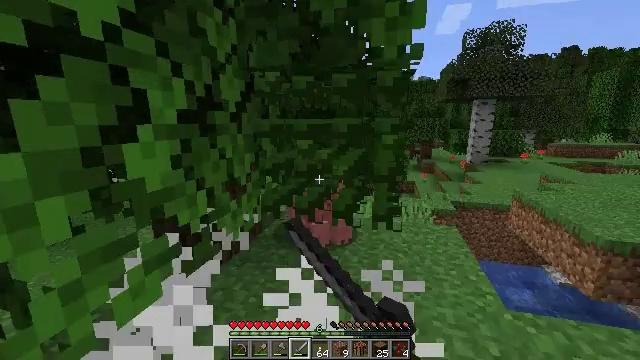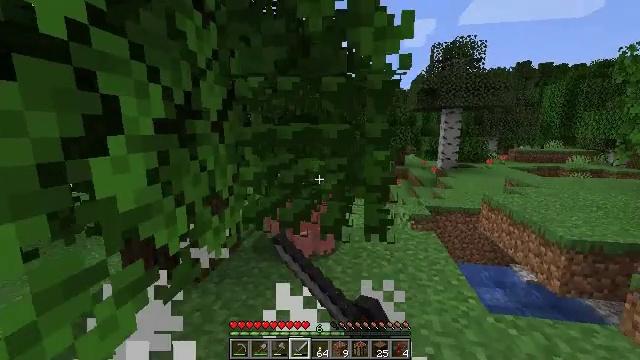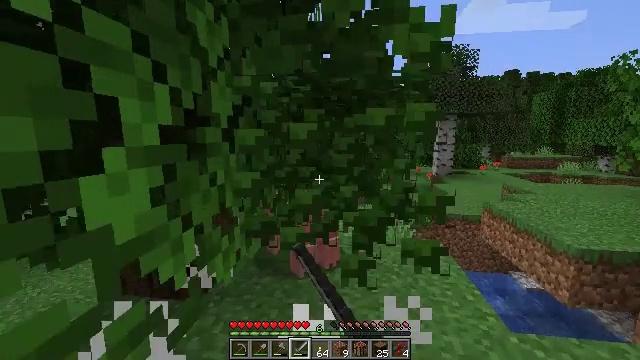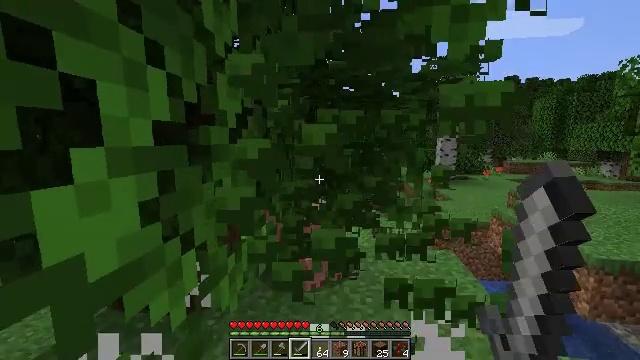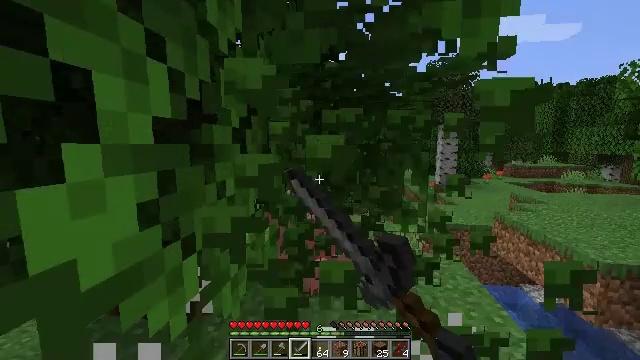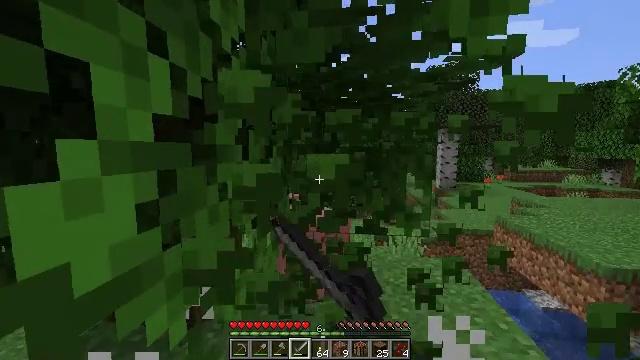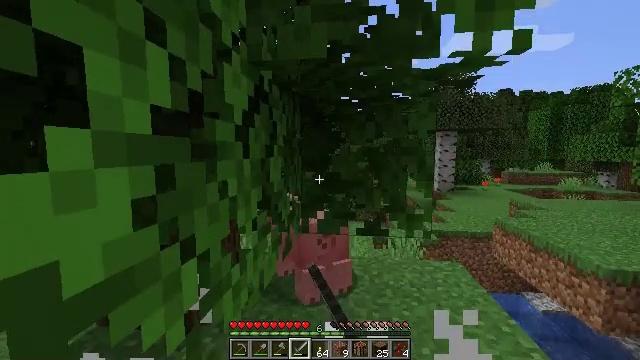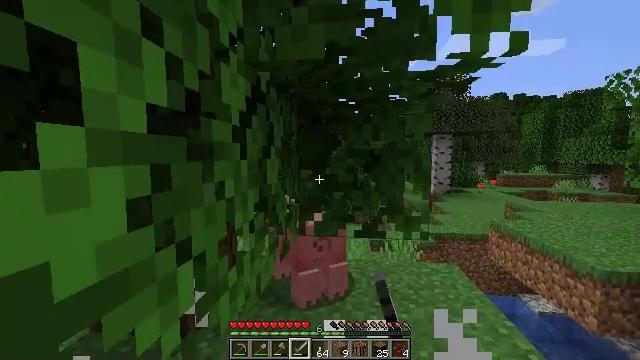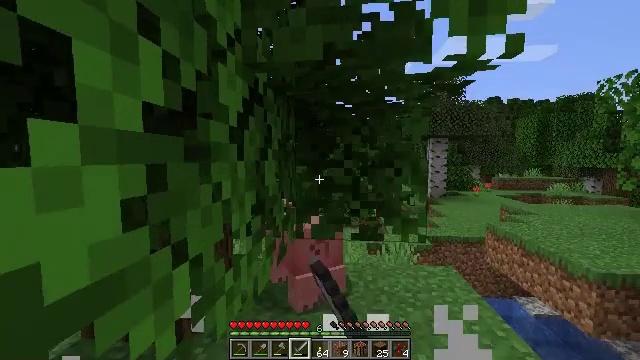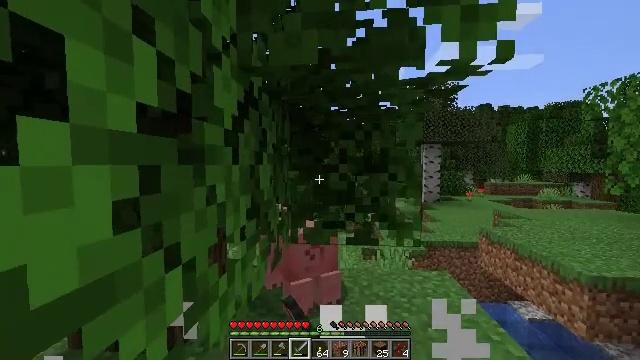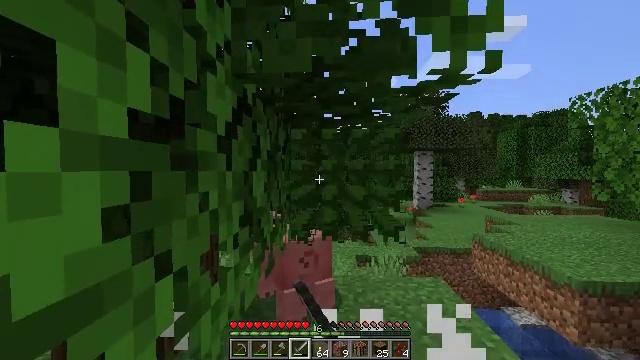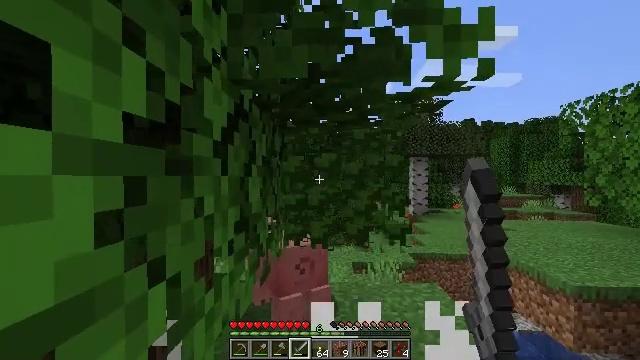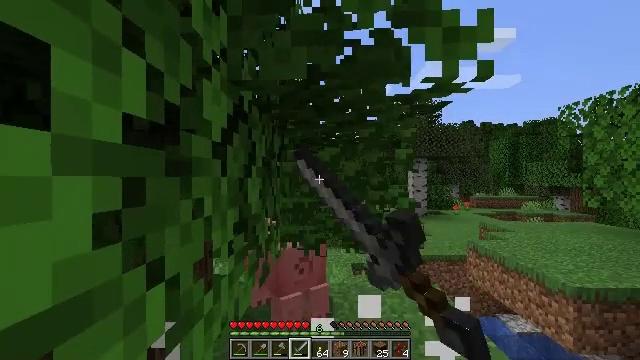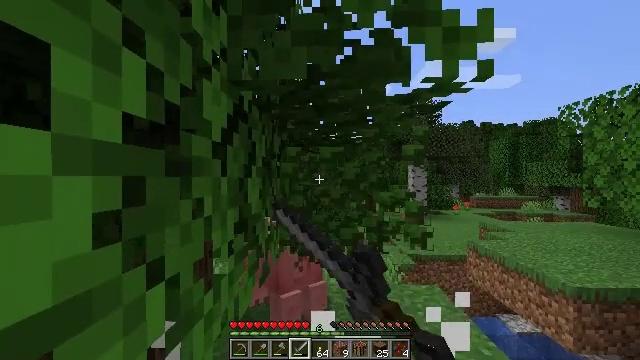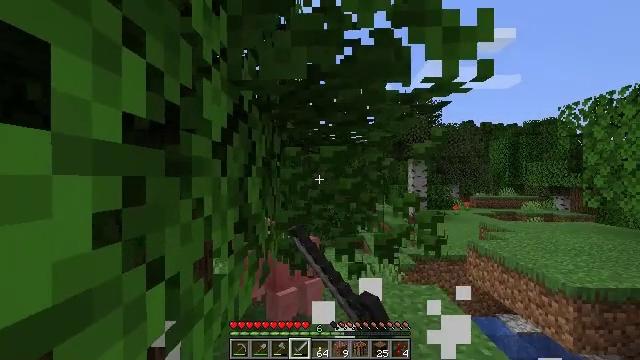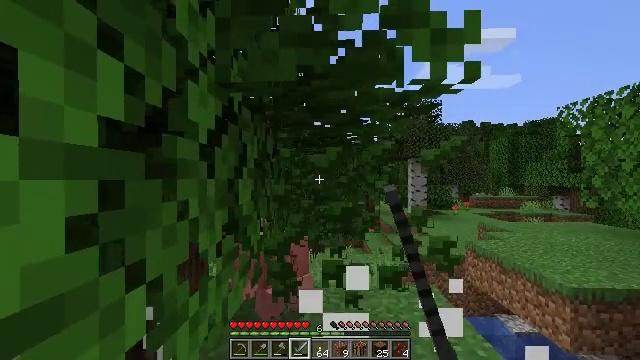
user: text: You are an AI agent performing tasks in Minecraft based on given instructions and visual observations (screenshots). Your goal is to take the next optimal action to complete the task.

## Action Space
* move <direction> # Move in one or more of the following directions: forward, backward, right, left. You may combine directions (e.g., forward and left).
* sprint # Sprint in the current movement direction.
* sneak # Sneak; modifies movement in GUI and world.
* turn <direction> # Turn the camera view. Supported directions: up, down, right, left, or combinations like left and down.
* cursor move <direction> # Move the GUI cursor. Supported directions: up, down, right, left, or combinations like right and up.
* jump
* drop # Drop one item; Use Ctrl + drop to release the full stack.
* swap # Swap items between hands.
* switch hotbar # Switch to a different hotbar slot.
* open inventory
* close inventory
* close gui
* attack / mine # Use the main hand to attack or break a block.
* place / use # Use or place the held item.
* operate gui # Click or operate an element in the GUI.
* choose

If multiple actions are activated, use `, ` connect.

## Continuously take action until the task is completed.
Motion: motion action
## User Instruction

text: Gather oak leaves by attacking.
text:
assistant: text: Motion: move forward and move left, turn right and up, attack / mine
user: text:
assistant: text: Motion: move forward, turn right and up, attack / mine
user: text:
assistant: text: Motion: turn up, attack / mine
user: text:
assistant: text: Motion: attack / mine
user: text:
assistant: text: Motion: attack / mine
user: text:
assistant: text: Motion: attack / mine
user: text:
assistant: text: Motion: attack / mine
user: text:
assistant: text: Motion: attack / mine
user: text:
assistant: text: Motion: turn right and up, attack / mine
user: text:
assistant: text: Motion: turn right and up, attack / mine
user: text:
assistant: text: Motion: turn up, attack / mine
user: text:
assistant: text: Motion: attack / mine
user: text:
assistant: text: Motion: attack / mine
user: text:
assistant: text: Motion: attack / mine
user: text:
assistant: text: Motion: move right, attack / mine
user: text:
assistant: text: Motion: move forward and move right, attack / mine
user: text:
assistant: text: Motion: move forward and move right, attack / mine
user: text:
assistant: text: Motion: move forward and move right, attack / mine
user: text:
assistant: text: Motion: move forward and move right, attack / mine
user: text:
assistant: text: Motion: move forward, attack / mine
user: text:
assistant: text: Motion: move forward, turn left, attack / mine
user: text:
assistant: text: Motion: move forward, turn left, attack / mine
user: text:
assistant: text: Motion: move forward, turn left, attack / mine
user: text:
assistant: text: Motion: move forward, attack / mine
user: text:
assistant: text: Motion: attack / mine